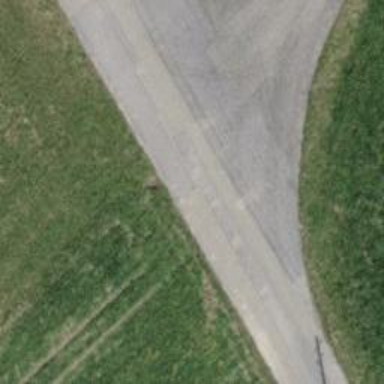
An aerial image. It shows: Unclassified road with asphalt surface.